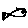
Label: fish